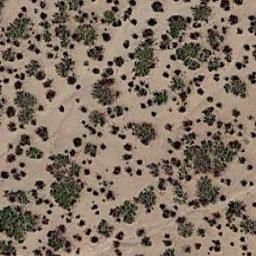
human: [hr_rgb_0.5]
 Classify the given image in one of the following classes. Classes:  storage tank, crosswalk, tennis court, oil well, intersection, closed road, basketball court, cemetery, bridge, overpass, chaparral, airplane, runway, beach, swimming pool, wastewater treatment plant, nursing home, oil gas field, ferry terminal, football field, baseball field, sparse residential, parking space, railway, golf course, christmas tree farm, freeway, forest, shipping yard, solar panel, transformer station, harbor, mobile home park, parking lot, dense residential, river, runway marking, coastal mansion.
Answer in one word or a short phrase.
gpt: chaparral